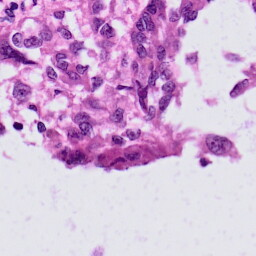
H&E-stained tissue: Skin